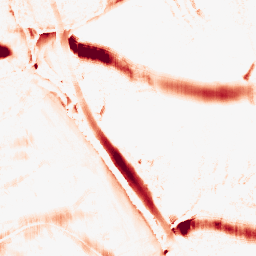
Category: morphological
Decomposition family: morphological_ellipse
Decomposition parameters: operation: opening
width: 30
height: 10
Upsampling method: quadratic
Upsampling parameters: scale: 8
Upsampling scale: 8